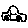
Label: car